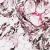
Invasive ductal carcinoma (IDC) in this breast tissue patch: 0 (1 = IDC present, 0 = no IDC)